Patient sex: M
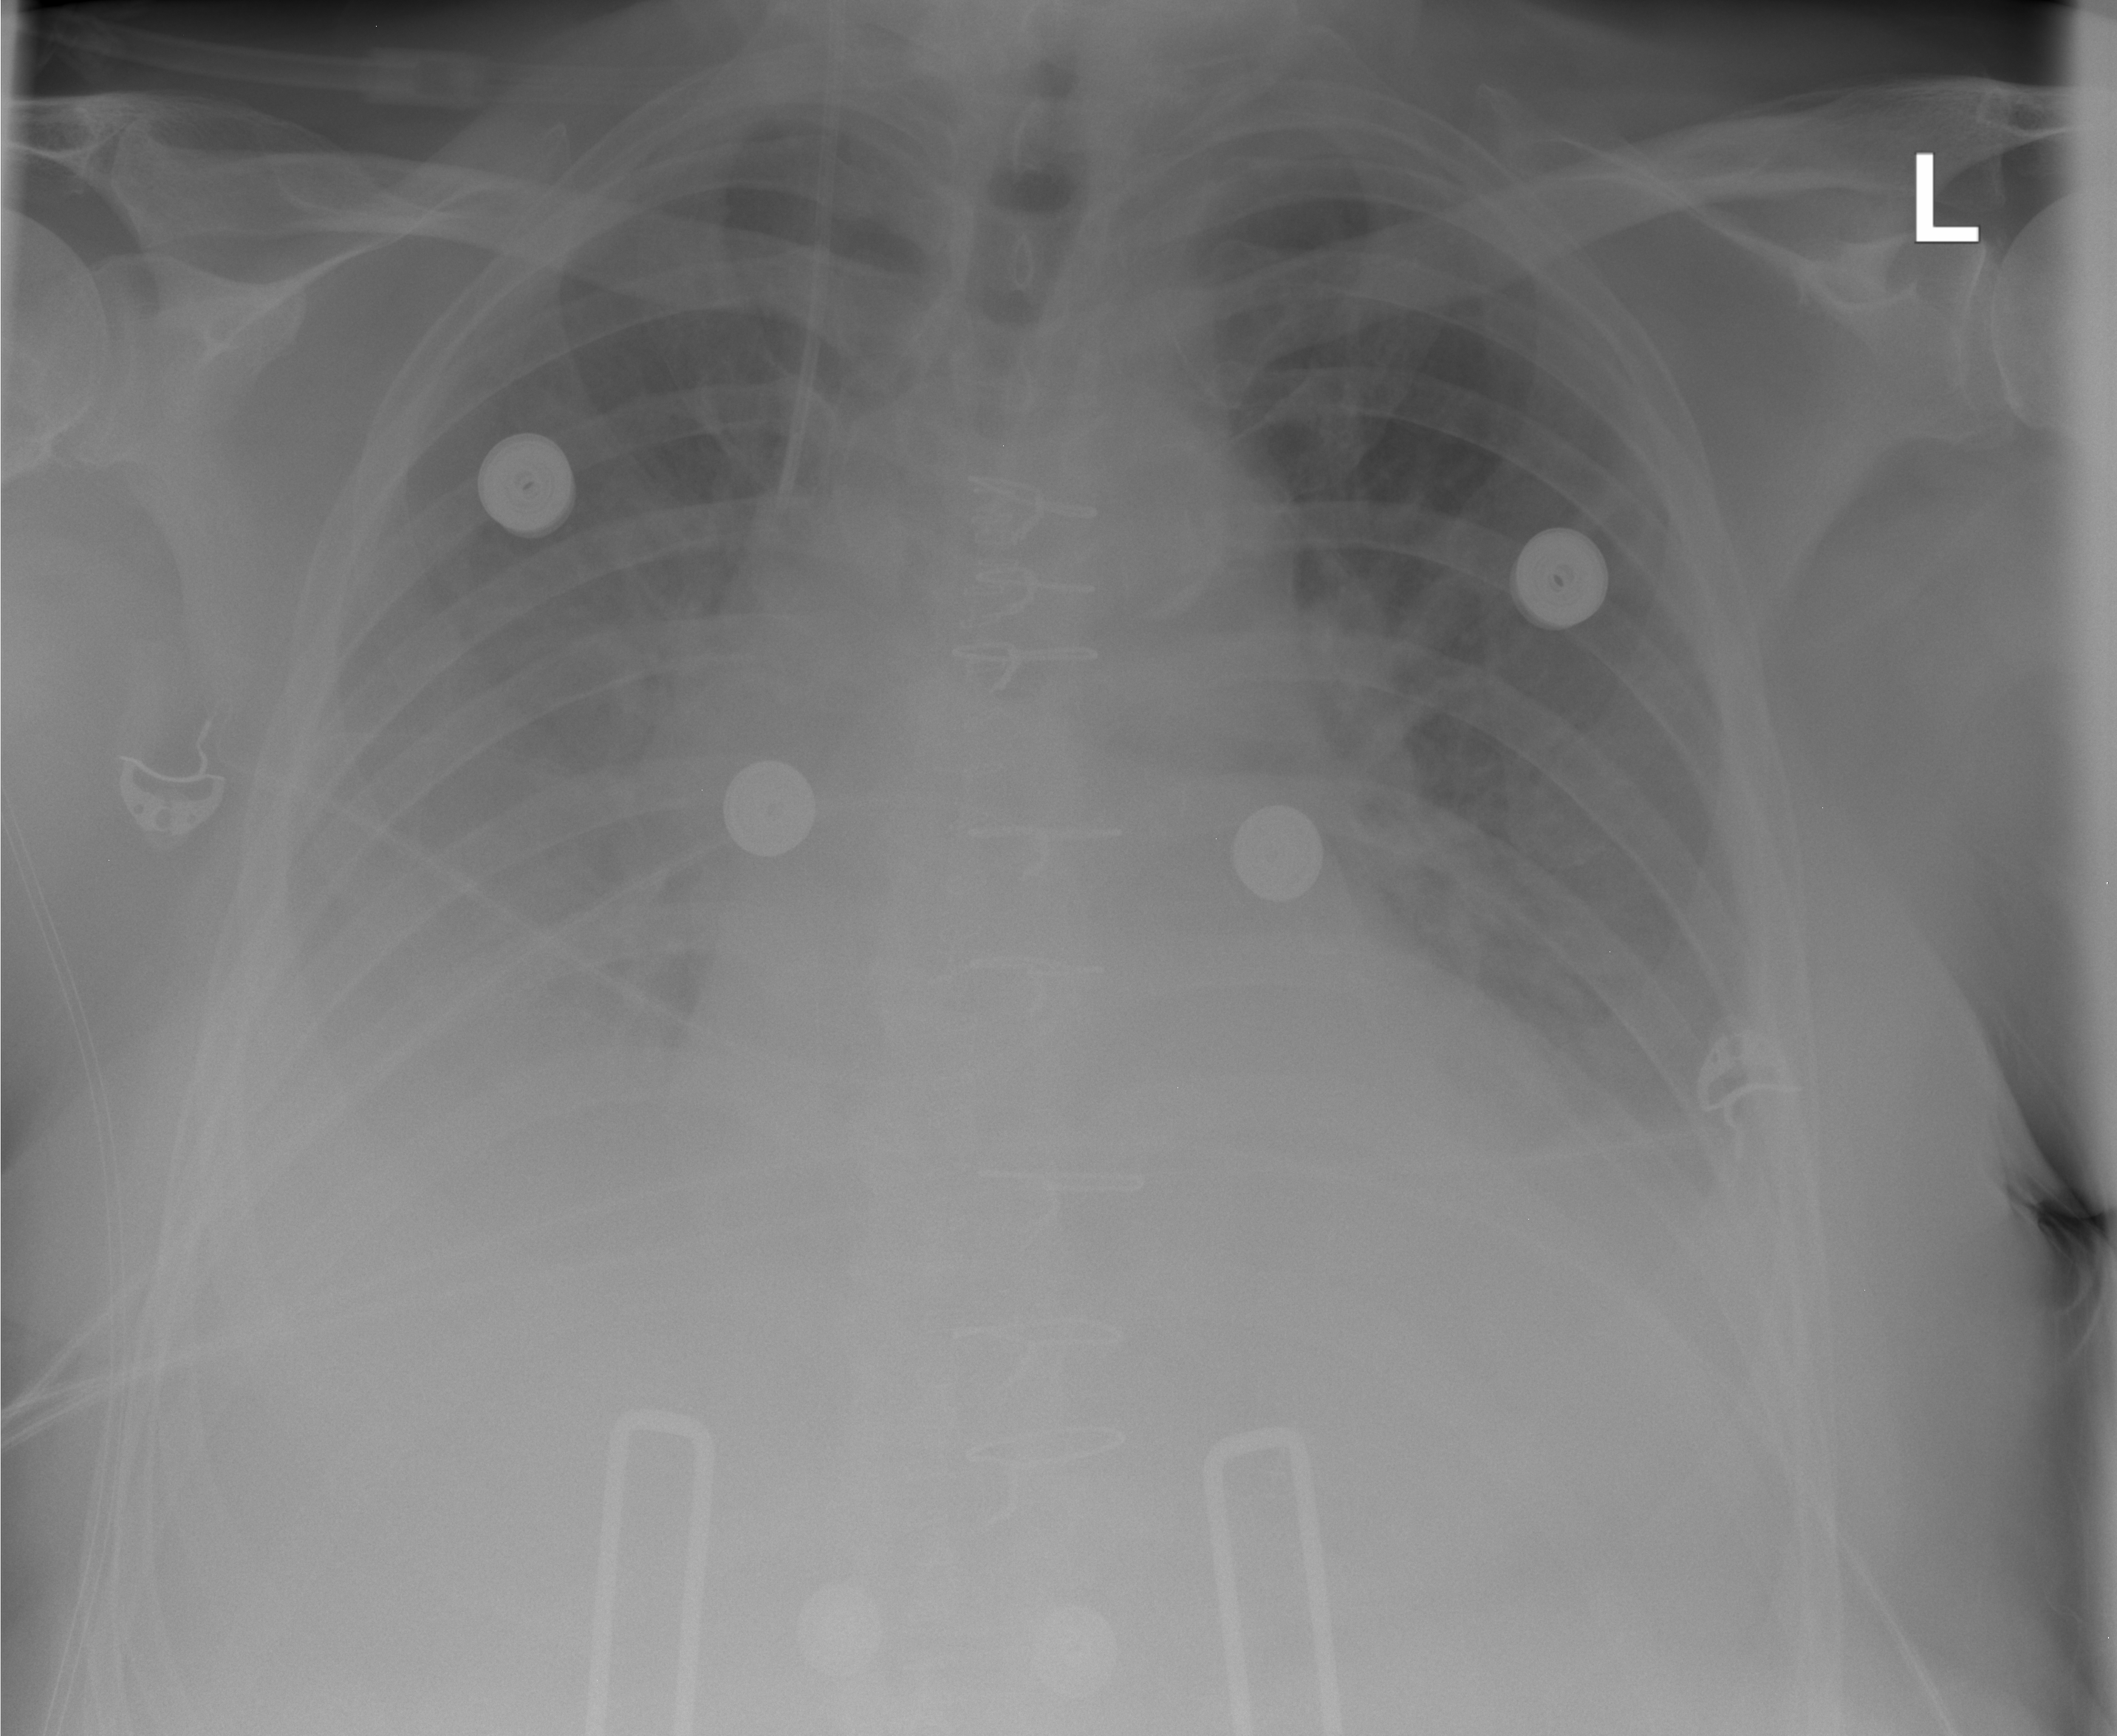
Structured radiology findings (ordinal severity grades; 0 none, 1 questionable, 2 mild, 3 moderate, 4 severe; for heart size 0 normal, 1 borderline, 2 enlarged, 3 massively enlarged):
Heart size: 0
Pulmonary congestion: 3
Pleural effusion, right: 3
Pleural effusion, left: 2
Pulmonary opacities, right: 0
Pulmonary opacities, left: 0
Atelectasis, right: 0
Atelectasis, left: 2